Question: I try to make a code for form validation and submission using ajax but when i submit the form it always show me error as empty field.

index.php
'''
<form action="" method="post" id="#user_reg">
<!--printing error or success message -->
<li>
<input type="text" name="firstName" id="firstName" placeholder="First Name"
<?php
//restoring values
if(!empty($error)){
echo "value = ".$firstName;
}
?>
>
</li>
<li>
<input type="text" name="lastName" id="lastName" placeholder="Last Name"
<?php
//restoring values
if(!empty($error)){
echo "value = ".$lastName;
}
?>
>
</li>
<li>
<input type="text" name="userName" id="userName" placeholder="Username (must be greater than 5 characters)"
<?php
//restoring values
if(!empty($error)){
echo "value = ".$userName;
}
?>
>
</li>
<li>
<input type="email" name="email" id="email" placeholder="Email"
<?php
//restoring values
if(!empty($error)){
echo "value = ".$email;
}
?>
>
</li>
<li>
<input type="password" name="password" id="password" placeholder="Password (must be greater than 8 characters)">
</li>
<li>
<input type="password" name="con_password" id="con_password" placeholder=" Confirm Password">
</li>
<li>
<input type="button" name="submit" id="reg" value="Register">
</li>
</form>
'''
ajax
'''
$('#reg').click(function(){
//variable for storing post data
var firstName = $('#firstName').val();
var lastName = $('#lastName').val();
var userName = $('#userName').val();
var email = $('#email').val();
var password = $('#password').val();
var con_password = $('#con_password').val();
//making an ajax request
$.ajax({
url : "request/register.php",
type : "POST",
data : 'firstName='+firstName + '&lastName='+lastName + '&userName='+userName + '&password='+password + '&con_password='+con_password,
dataType : "text",
success : function(response,status,http){
$('#show').html(response);
},
error : function(http,status,error){
alert('server error');
}
}) })
'''
register.php
'''
$success = "Submitted";
if($_SERVER['REQUEST_METHOD'] == "POST"){
$firstName = trim(filter_input(INPUT_POST, 'firstName' ,FILTER_SANITIZE_STRING));
$lastName = trim(filter_input(INPUT_POST, 'lastName' ,FILTER_SANITIZE_STRING));
$userName = trim(filter_input(INPUT_POST, 'userName' ,FILTER_SANITIZE_STRING));
$email = trim(filter_input(INPUT_POST, 'email' ,FILTER_SANITIZE_EMAIL));
$password = trim(filter_input(INPUT_POST, 'password' ,FILTER_SANITIZE_STRING));
$confirm_pass = trim(filter_input(INPUT_POST, 'con_password' ,FILTER_SANITIZE_STRING));
//checking for empty feilds
if($firstName == "" || $lastName == "" || $userName == "" || $email == "" || $password == "" || $confirm_pass == ""){
$error = "Empty Fields";
}
//checking username length
if(empty($error) && strlen($userName)<=5){
$error = "Username must be greater than 5 characters";
}
//checking for username existence
if(empty($error) && user_exist($userName)){
$error = "Username already exist";
}
//email validation
if(empty($error) && !filter_var($email,FILTER_VALIDATE_EMAIL)){
print_r($_POST);
$error = "Invalid Email address";
}
//checking for email existence
if(empty($error) && email_exist($email)){
$error = "Email already exist";
}
//checking password length
if(empty($error) && strlen($password)<=8){
$error = "Password must be greater than 8 characters";
}
//matching confirm password
if(empty($error) && $password !== $confirm_pass){
$error = "Password not match";
}
if(empty($error)){
if(user_registration($firstName,$lastName,$userName,$email,md5($password))){
header("location:index.php?registered");
exit();
}else{
$error = "Something went wrong";
}
} }
if(!empty($error)){
echo "<span class="error" data-icon ='&#xea0f;'>".$error."</span>";
}
'''
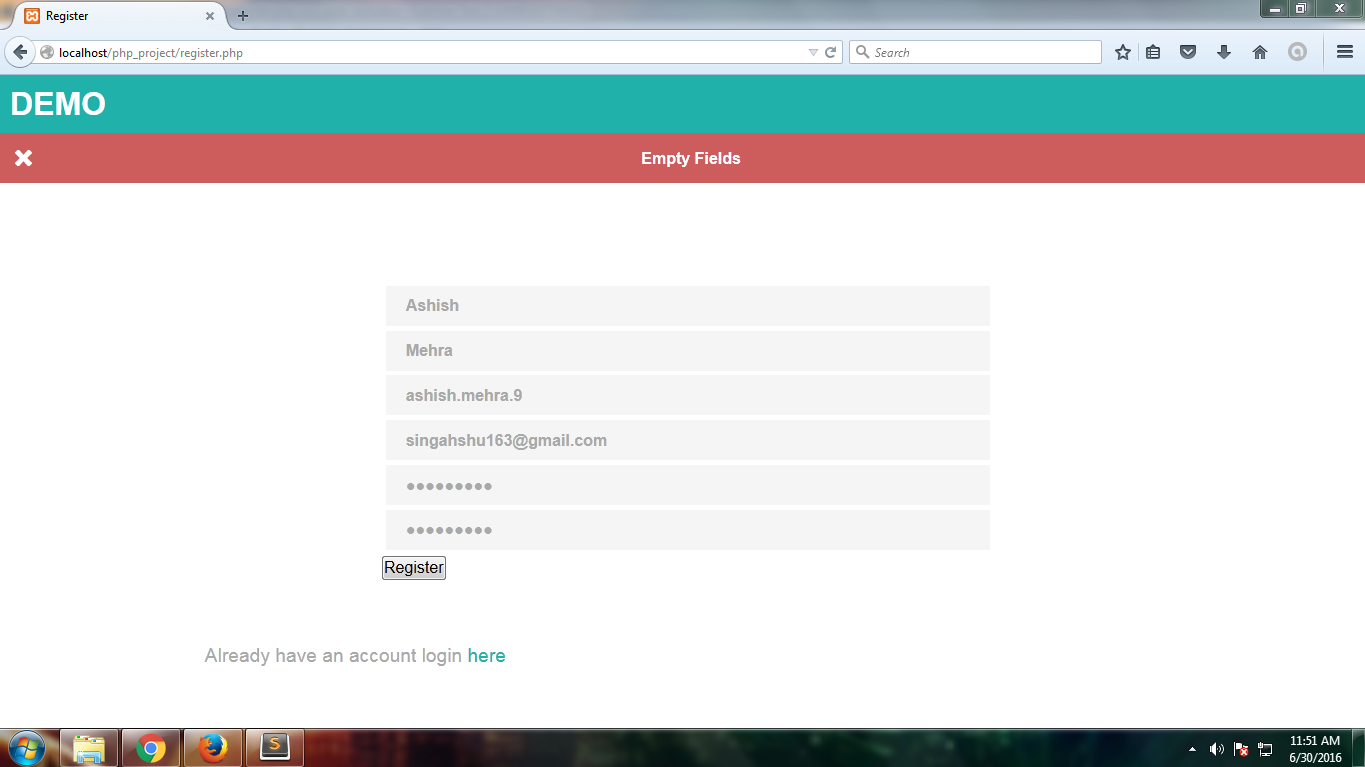
Answer: in your ajax call you not pass email id
'''
data : 'firstName='+firstName + '&lastName='+lastName + '&userName='+userName + '&password='+password + '&con_password='+con_password,
'''
so pass email id in ajax call
use this
'''
data : 'firstName='+firstName + '&lastName='+lastName + '&userName='+userName + '&password='+password + '&con_password='+con_password+'&email='+email,
'''
i hope it will be helpful